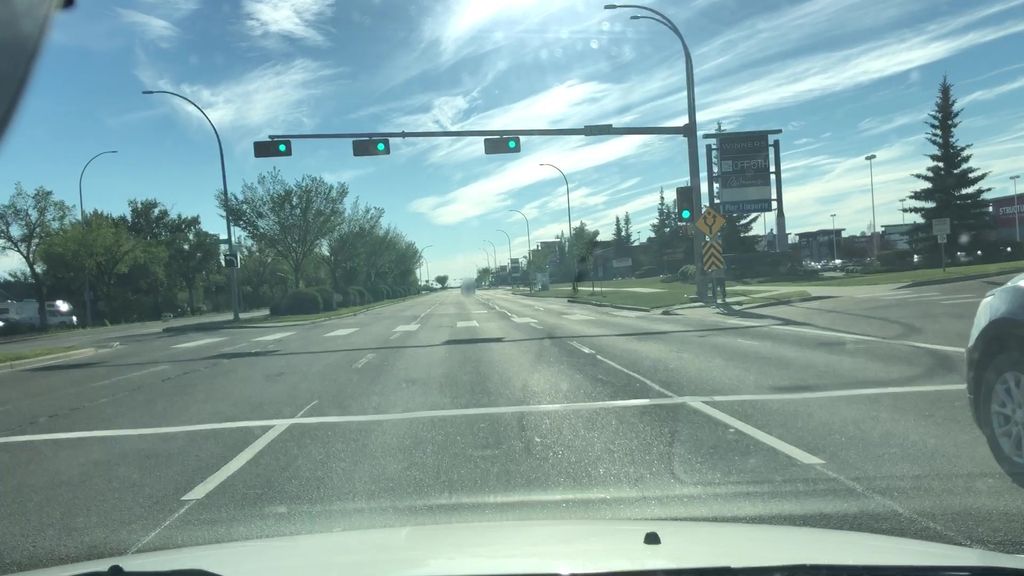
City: edmonton